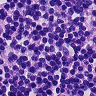
Metastatic tissue present: no